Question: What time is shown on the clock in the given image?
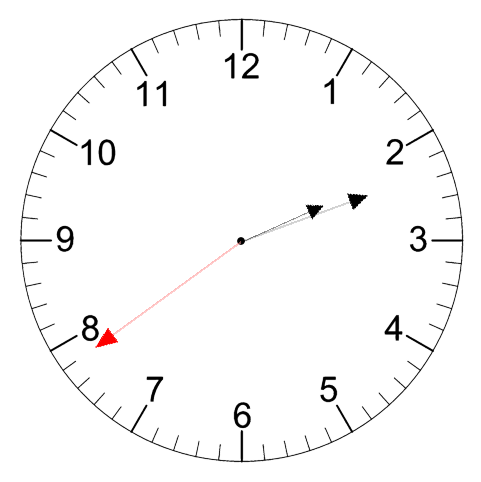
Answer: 02:11:39